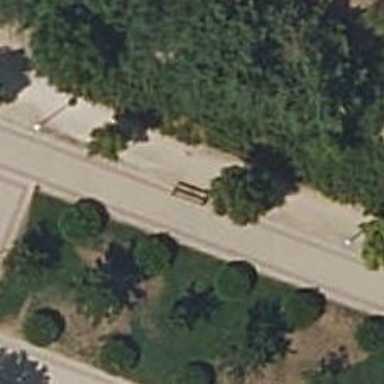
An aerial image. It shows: Bench.